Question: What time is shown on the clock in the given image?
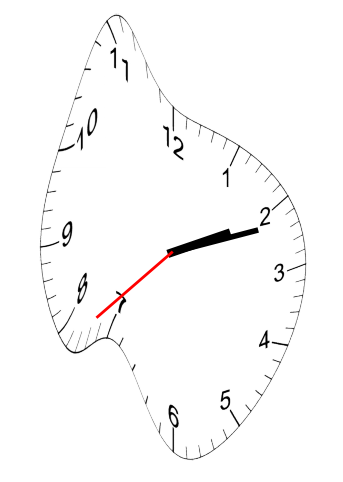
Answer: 02:11:38